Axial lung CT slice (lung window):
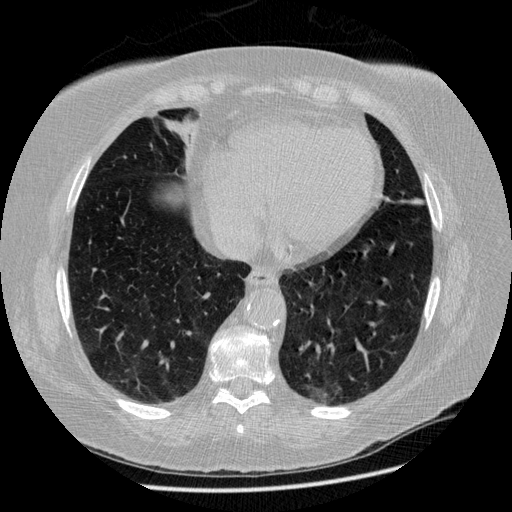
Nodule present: no